Question: When I try to login ?
> Illuminate \ Database \ QueryException (1045) SQLSTATE[HY000] [1045]
Access denied for user 'homestead'@'localhost' (using password: YES)
(SQL: select * from 'users' where 'email' = andro.nady2015@gmail.com
limit 1)

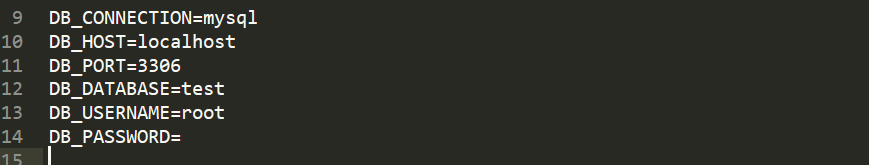
Answer: Please try this:-
'''
DB_HOST=127.0.0.1
'''
in place of this:-
'''
DB_HOST=localhost
'''